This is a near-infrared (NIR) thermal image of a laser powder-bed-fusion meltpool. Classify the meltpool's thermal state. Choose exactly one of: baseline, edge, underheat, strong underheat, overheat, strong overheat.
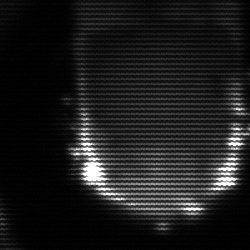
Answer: strong underheat